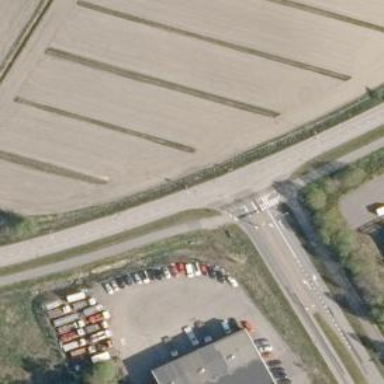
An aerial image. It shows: Tertiary road.